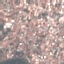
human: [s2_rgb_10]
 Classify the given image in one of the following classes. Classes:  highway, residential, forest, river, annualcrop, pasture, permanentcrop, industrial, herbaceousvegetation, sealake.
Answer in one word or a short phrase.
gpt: Residential